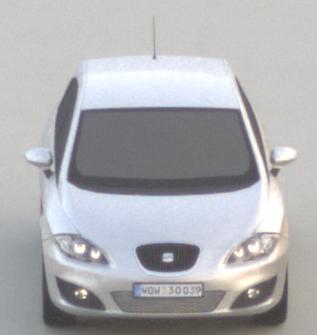
Make: SEAT
Model: Leon 1.4
Detailed model: Leon (1P)
Model produced from: 2009/04
Model produced until: 2010/08
Doors: 5
Color: white
Road condition: dry road
Daytime: sunrise or sunset
Contrast: low contrast